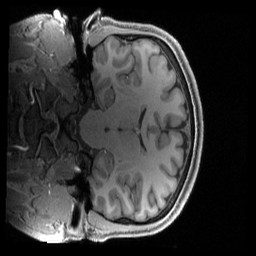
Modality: T1w
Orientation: coronal
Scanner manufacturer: siemens
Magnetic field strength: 3 T
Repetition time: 2.4 s
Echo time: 0.00222 s